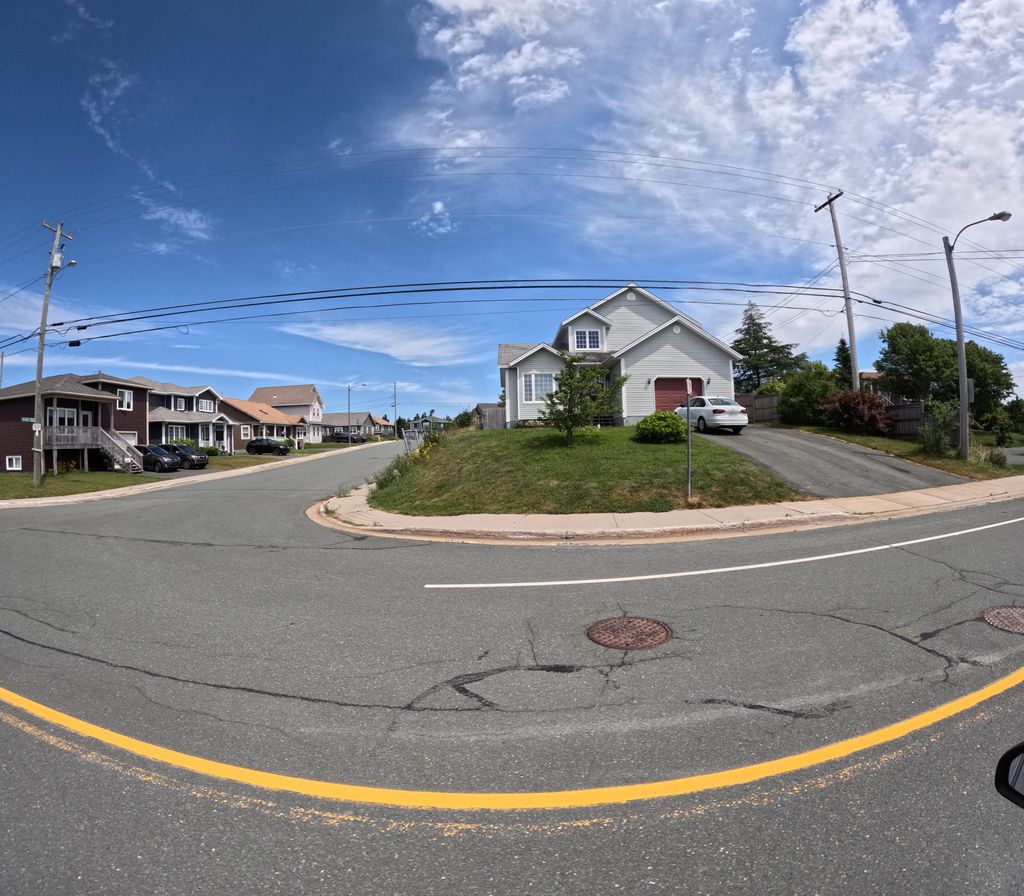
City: st_johns